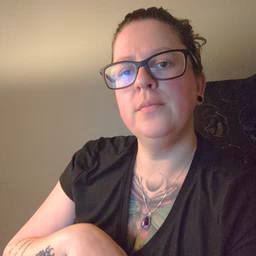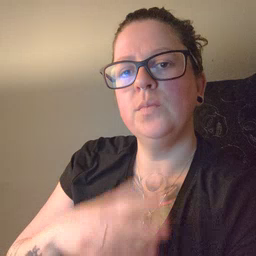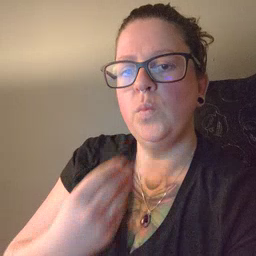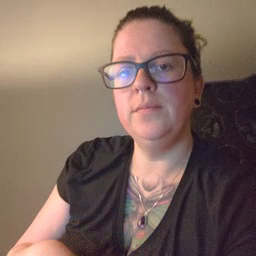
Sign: wet